Question: I'm trying to get a minimal app working using ServiceStack.Razor, and I'm having trouble getting a CustomHttpHandler to work. I've followed the instructions <URL>, but it's not working right.
I'm using the following code to register a custom http handler for 'HttpStatusCode.BadRequest':
'''
public override void Configure(Container container)
{
this.Plugins.Add(new RazorFormat());
this.SetConfig(new EndpointHostConfig
{
CustomHttpHandlers =
{
{ HttpStatusCode.NotFound, new RazorHandler("/notfound") },
{ HttpStatusCode.BadRequest, new RazorHandler("/error") }
},
DebugMode = true
});
}
'''
The thing is, the '/notfound' handler works perfectly for 404s, but no matter what I do, I can't get the '/error' razor file to display whenever an 'ArgumentNullException' is thrown.
My service method looks like this:
'''
public object Any(Hello request)
{
if (string.IsNullOrEmpty(request.Name))
{
throw new ArgumentNullException("Name");
}
return new HelloResponse { Result = "Hello " + request.Name };
}
'''
ServiceStack returns a 400 status, which is fine, but it still displays the view I have for 'HelloResponse':

What am I missing? Am I misunderstanding how CustomHttpHandlers are supposed to work?
For reference, I put the project <URL>.
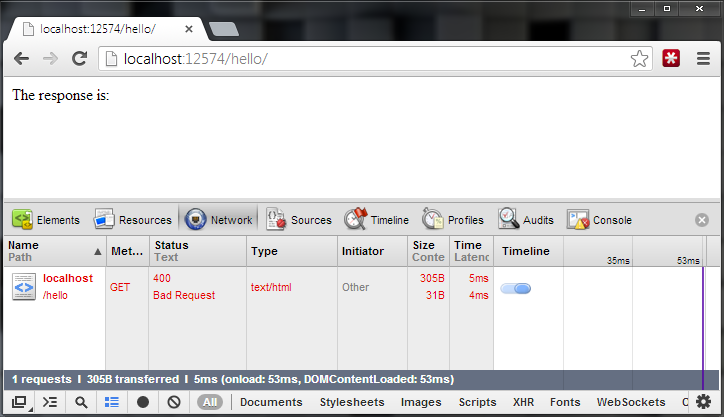
Answer: Yeah the CustomHttpHandlers are just meant for handling un-handled system generated errors. Currently they're limited to:
- -
These are the errors happen outside of ServiceStack and so isn't able to be handled by <URL>, so we allow users to modify the behavior in this case via 'CustomHttpHandlers'.
The <URL> describes how to handle errors in ServiceStack.
Though it might make sense (since it's opt-in) to allow a fallback after the exception is handled to allow it to be further handled by rendering it to a user-specified page, that you're expecting to do here.
We'll look at trying to explore something like this in the future. Feel free to add future feature requests like these to <URL> so we don't forget.